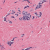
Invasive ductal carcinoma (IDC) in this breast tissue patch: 1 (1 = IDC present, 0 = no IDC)